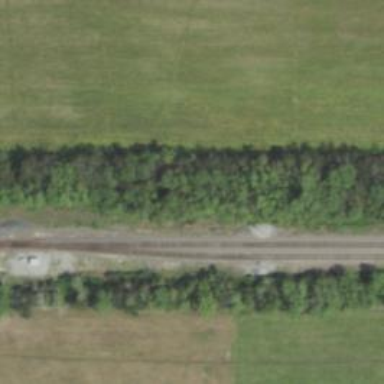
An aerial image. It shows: Railway siding for service.